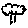
Label: tree